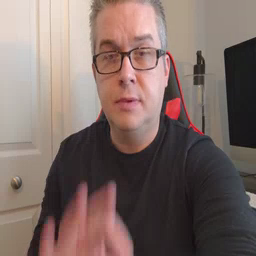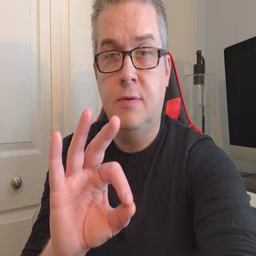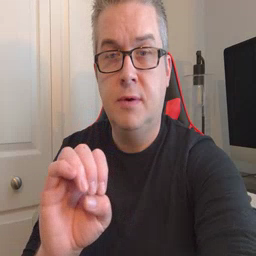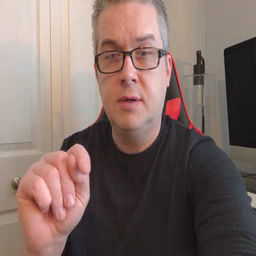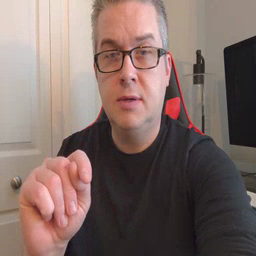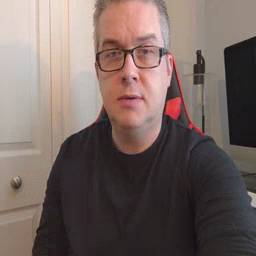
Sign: feet